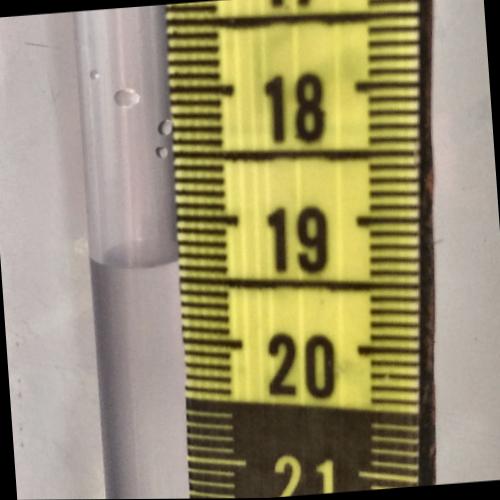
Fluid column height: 19.3 cm